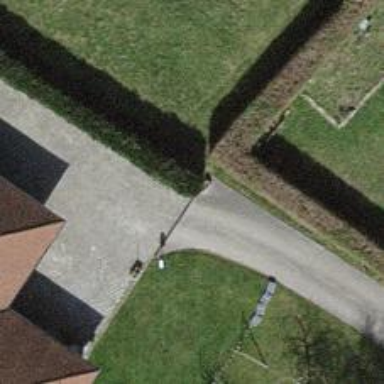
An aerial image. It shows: Alleyway designated as service road.